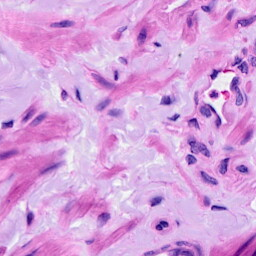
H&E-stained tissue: Ovarian